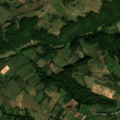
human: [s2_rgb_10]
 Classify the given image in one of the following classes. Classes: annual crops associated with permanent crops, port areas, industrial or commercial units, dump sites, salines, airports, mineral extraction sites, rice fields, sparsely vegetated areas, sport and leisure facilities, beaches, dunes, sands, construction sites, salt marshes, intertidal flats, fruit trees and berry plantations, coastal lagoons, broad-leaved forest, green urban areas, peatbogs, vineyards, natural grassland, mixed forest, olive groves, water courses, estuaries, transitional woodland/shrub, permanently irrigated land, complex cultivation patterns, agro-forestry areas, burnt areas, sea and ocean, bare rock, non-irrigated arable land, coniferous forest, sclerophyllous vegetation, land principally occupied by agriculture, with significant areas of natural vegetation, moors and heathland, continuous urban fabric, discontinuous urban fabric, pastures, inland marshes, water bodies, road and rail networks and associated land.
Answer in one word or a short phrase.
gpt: complex cultivation patterns, land principally occupied by agriculture, with significant areas of natural vegetation, broad-leaved forest